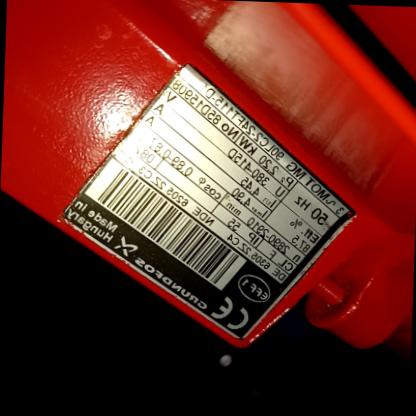
Klasa: tabliczka-znamionowa